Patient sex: F
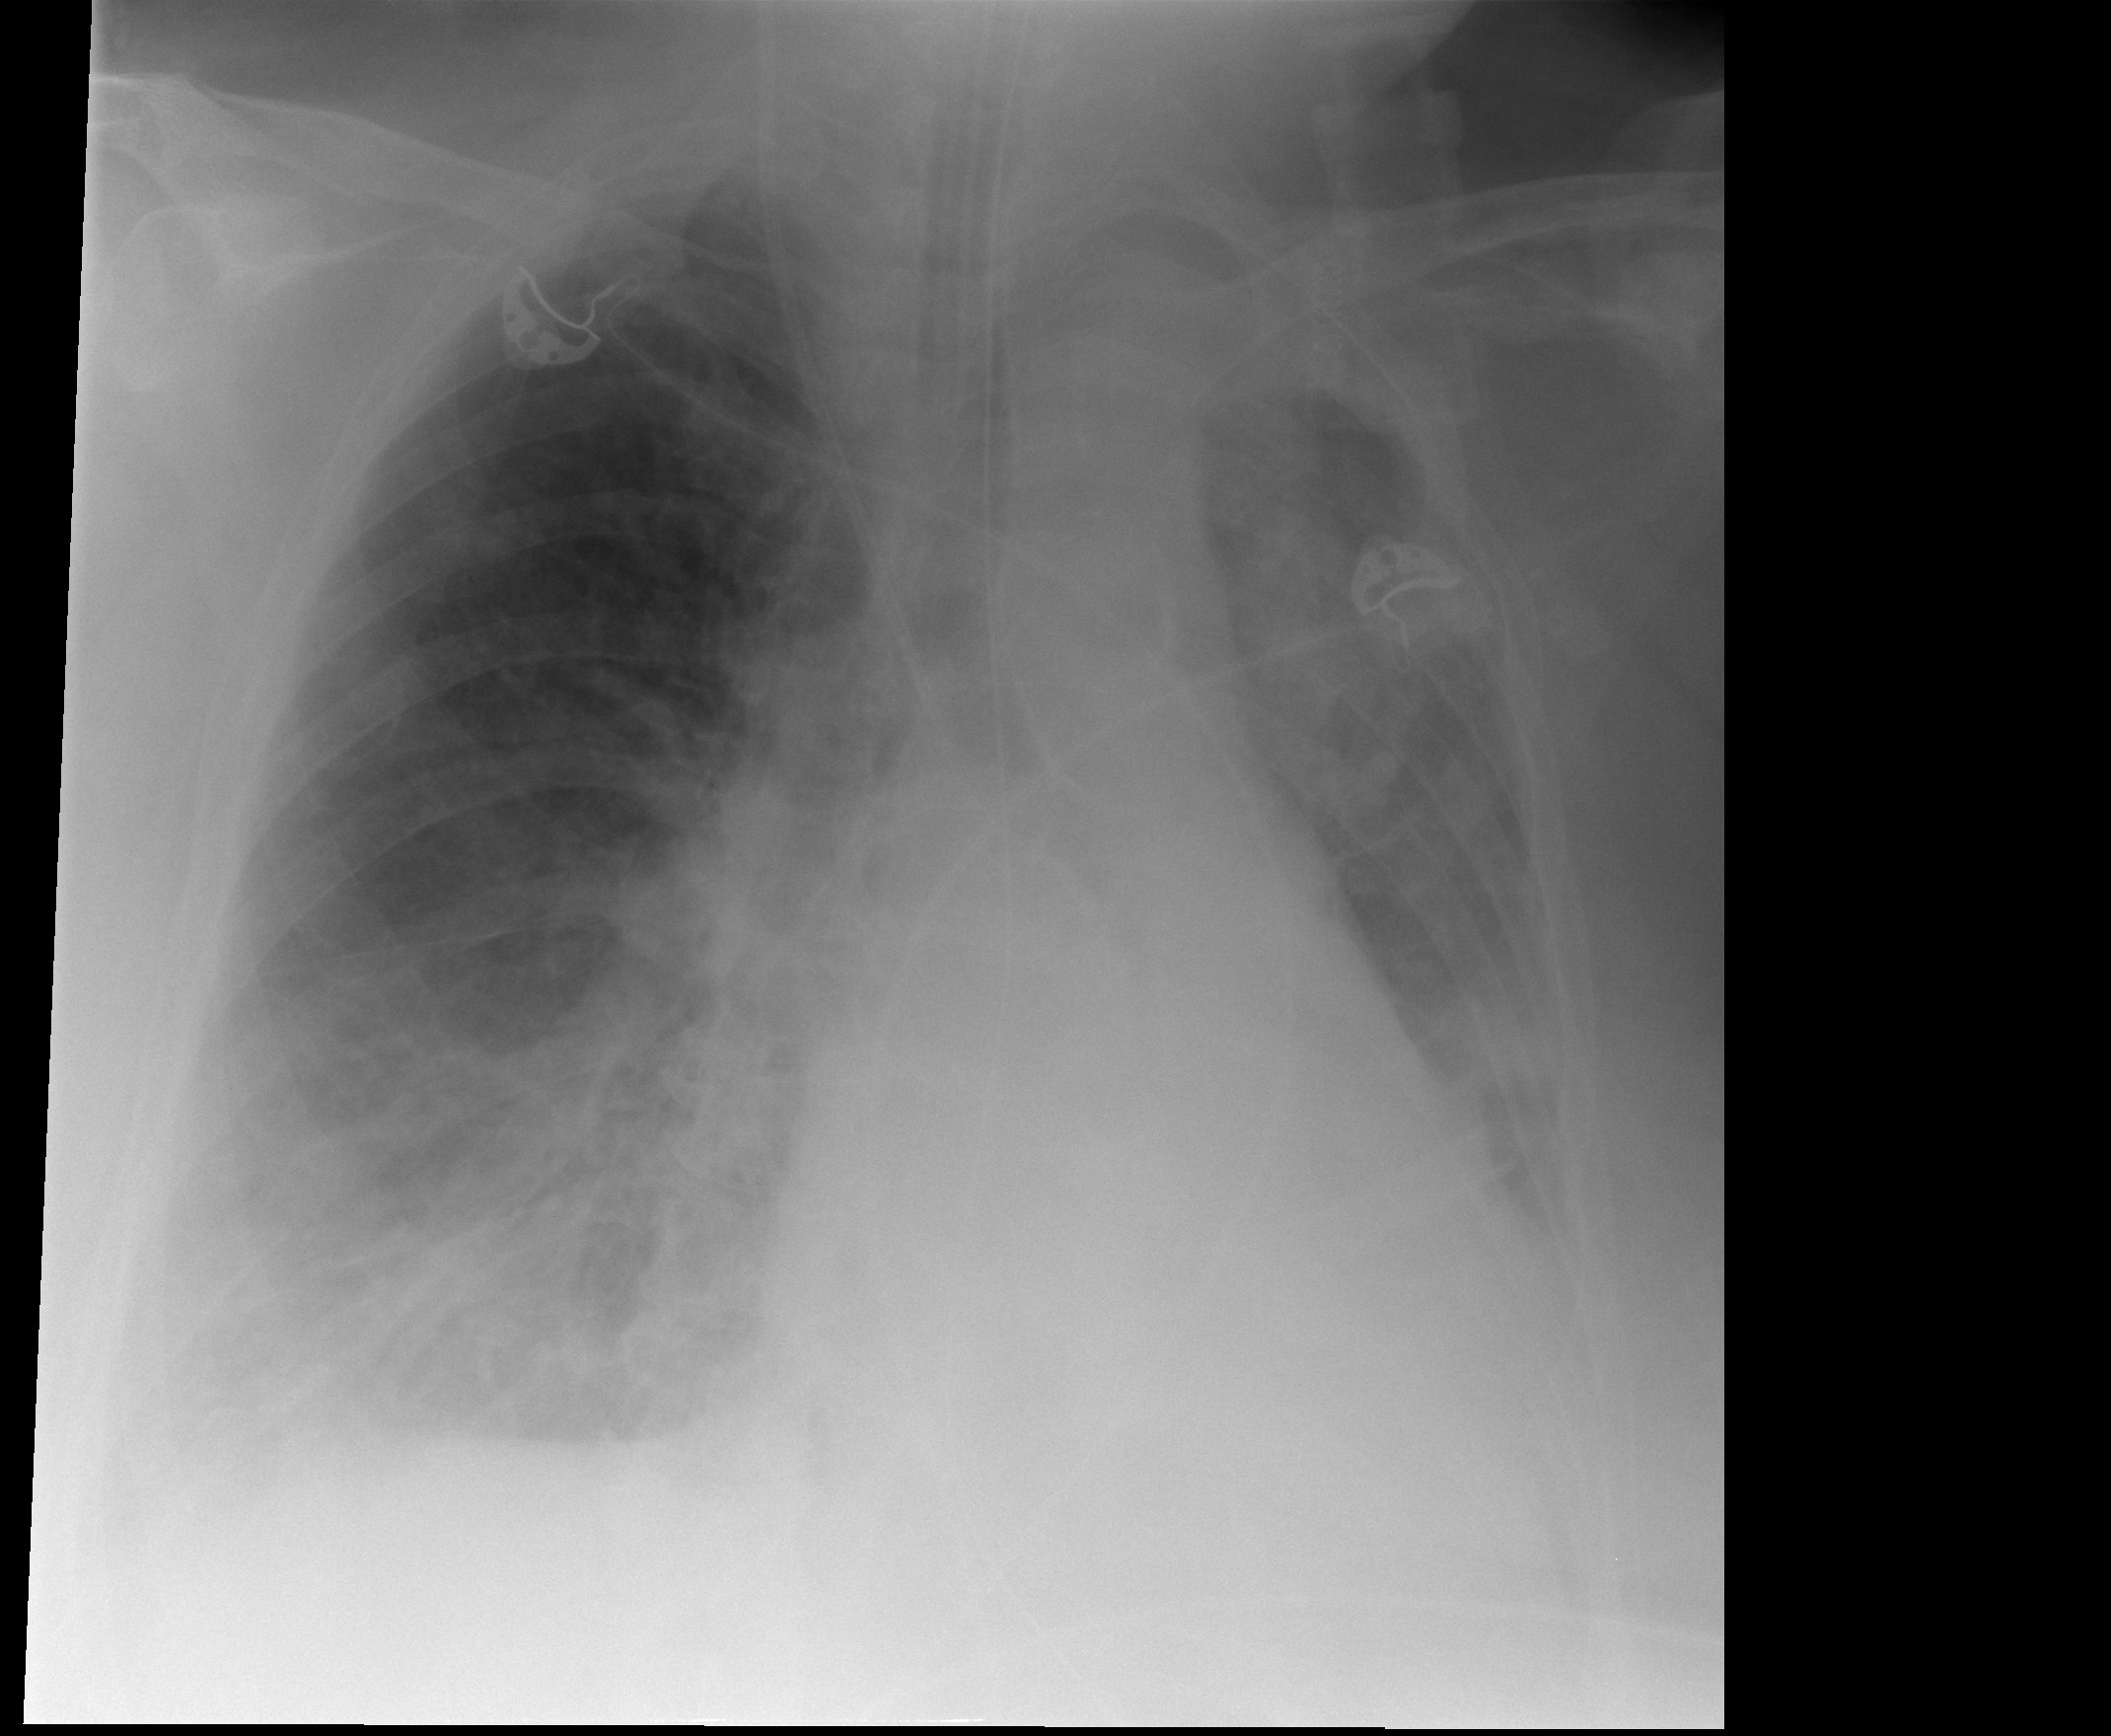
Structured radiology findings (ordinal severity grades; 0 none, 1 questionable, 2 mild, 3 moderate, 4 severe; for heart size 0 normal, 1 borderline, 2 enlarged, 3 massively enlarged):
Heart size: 1
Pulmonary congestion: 2
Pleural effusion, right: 2
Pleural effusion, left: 2
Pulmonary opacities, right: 1
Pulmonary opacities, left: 2
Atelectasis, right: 2
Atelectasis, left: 2